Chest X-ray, PA view. Patient: 39 years old, sex M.
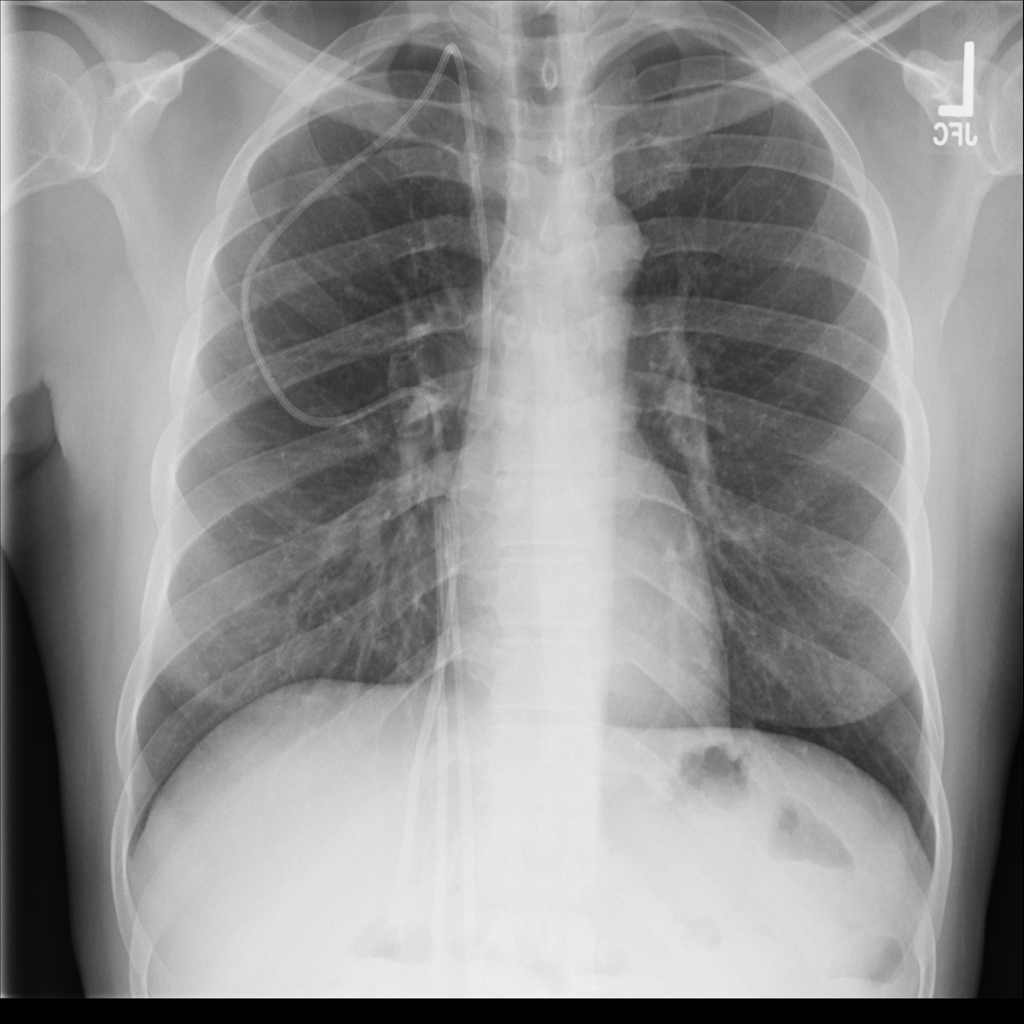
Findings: No Finding